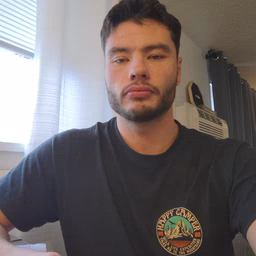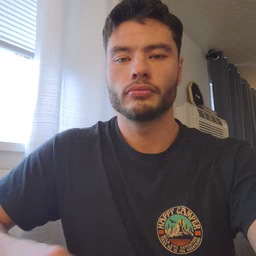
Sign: pig